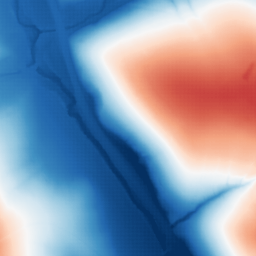
Category: trend_removal
Decomposition family: polynomial
Decomposition parameters: degree: 1
Upsampling method: sinc_hamming
Upsampling parameters: scale: 2
kernel_size: 4
Upsampling scale: 2